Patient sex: F
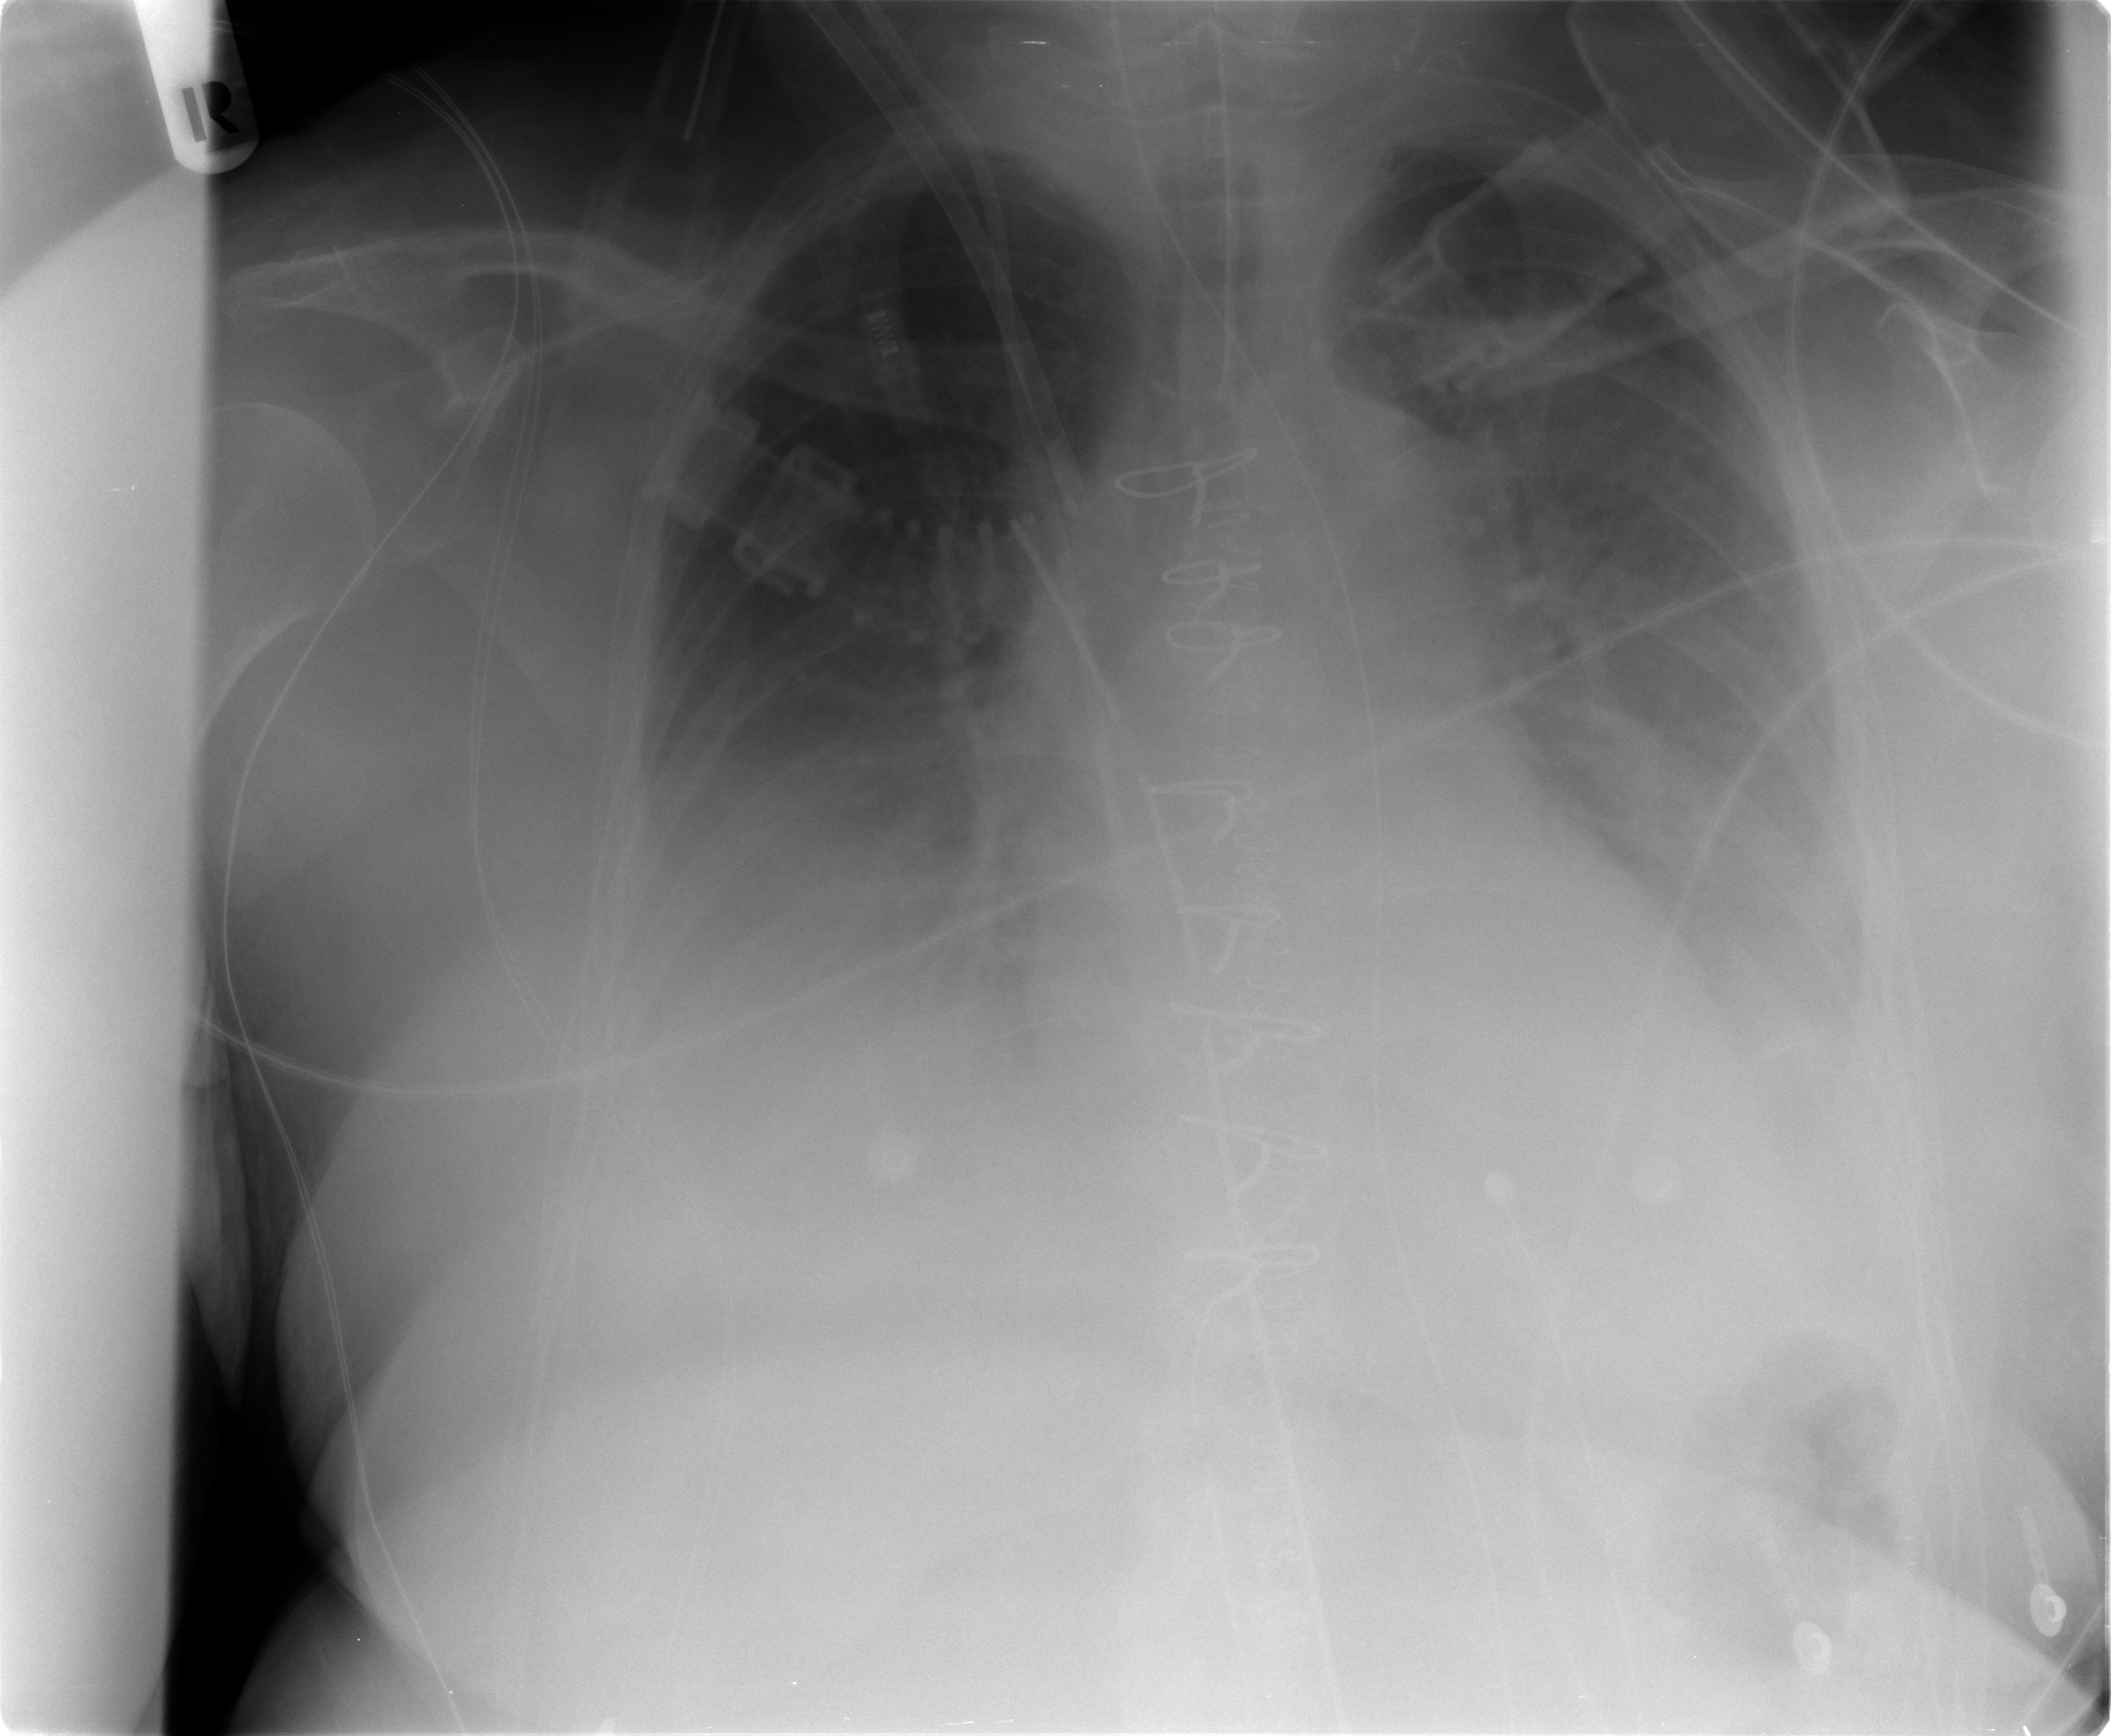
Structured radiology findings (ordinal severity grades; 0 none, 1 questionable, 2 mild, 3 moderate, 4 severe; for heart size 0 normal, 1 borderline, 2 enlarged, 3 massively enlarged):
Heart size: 0
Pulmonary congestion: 3
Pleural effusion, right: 3
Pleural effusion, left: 3
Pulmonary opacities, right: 2
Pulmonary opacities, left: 2
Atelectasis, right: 3
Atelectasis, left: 3